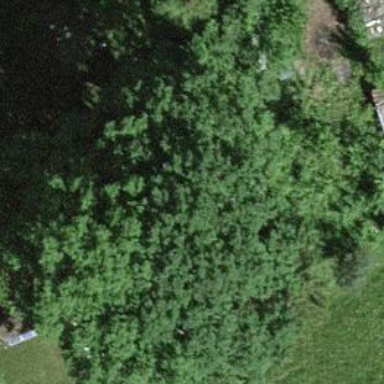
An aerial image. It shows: Forest area.